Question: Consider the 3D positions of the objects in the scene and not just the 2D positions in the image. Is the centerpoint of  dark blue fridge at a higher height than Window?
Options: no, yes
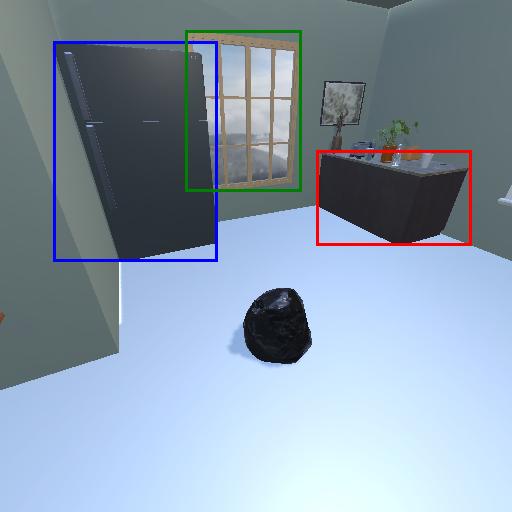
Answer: no